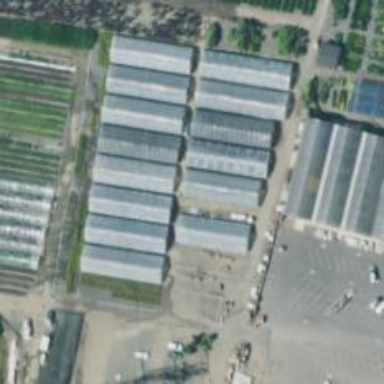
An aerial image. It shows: Area dedicated to greenhouse horticulture.